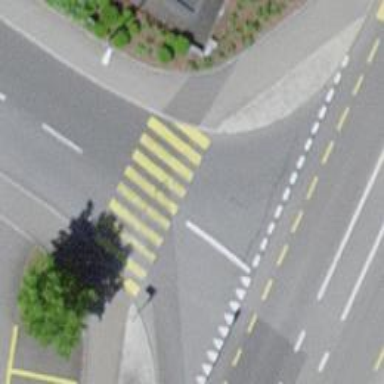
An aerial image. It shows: Marked crossing on the road.